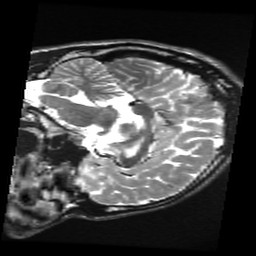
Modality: T2w
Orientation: sagittal
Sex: male
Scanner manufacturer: ge
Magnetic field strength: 3 T
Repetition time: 5 s
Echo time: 0.1017 s